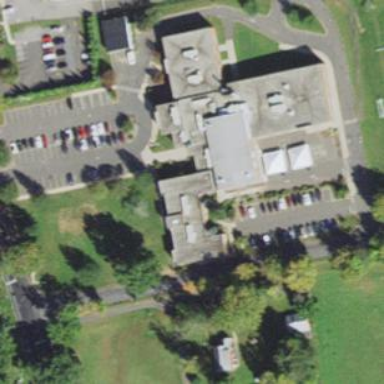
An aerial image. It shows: School building.